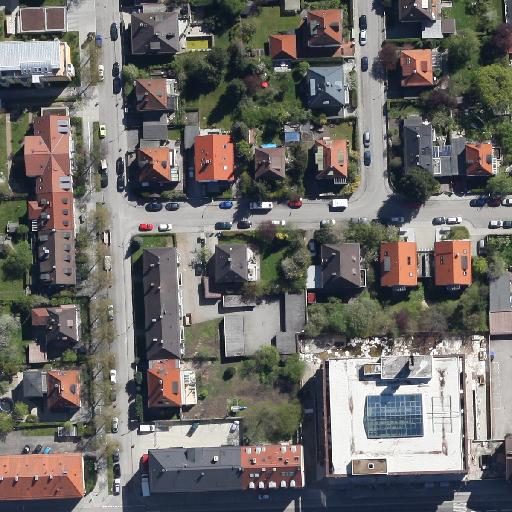
Referring expression: car in the parking area